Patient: sex F, age 77
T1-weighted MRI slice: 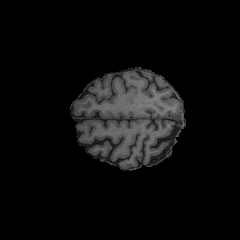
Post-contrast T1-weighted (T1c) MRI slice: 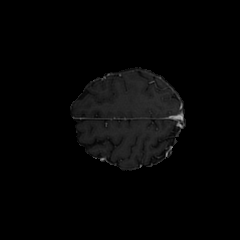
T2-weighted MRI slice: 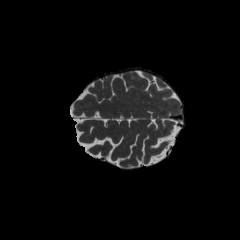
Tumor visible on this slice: no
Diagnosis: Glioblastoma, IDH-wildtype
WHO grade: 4